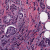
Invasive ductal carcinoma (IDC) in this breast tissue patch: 1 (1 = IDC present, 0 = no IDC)